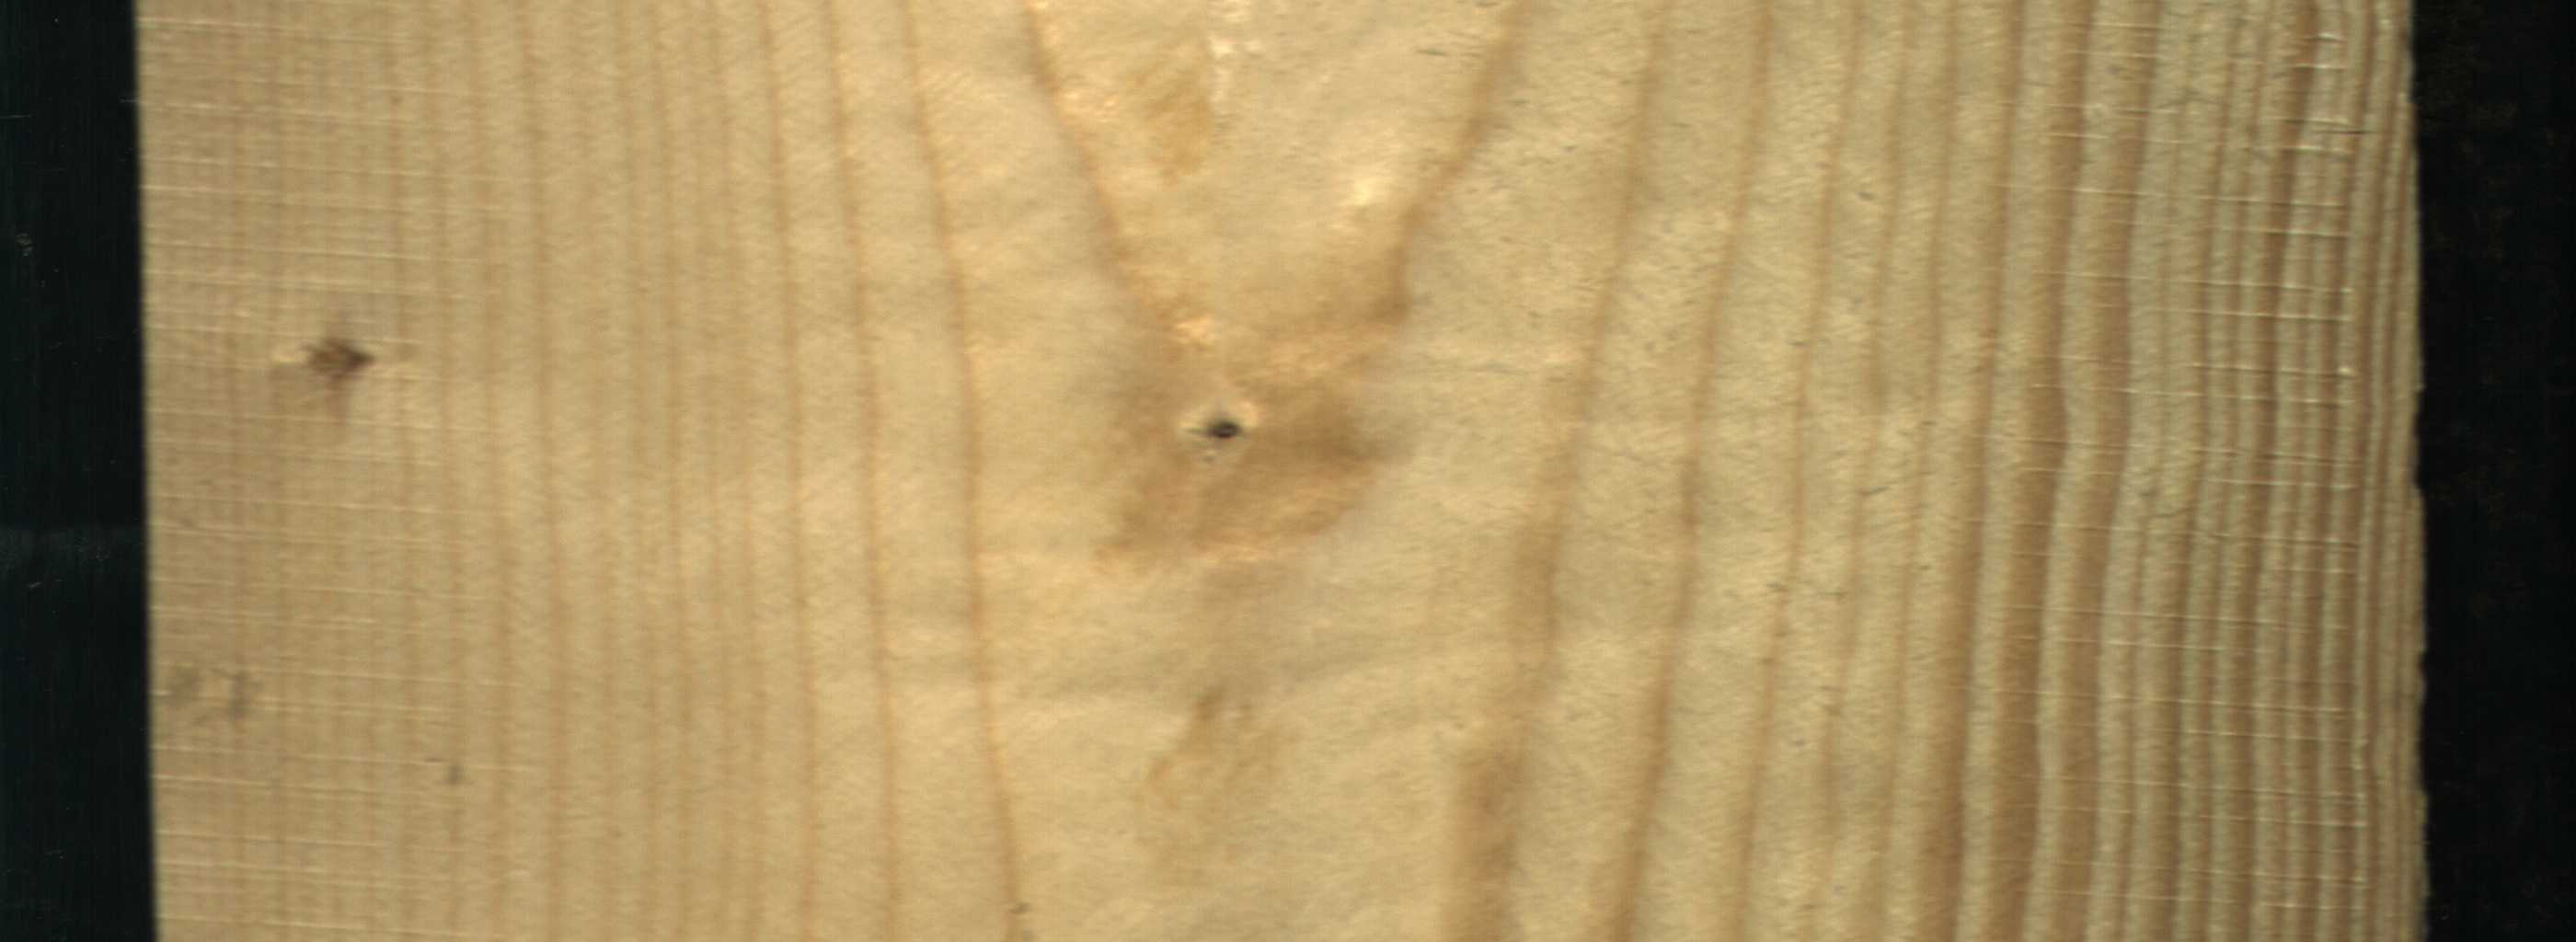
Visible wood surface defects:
Live_Knot
Live_Knot